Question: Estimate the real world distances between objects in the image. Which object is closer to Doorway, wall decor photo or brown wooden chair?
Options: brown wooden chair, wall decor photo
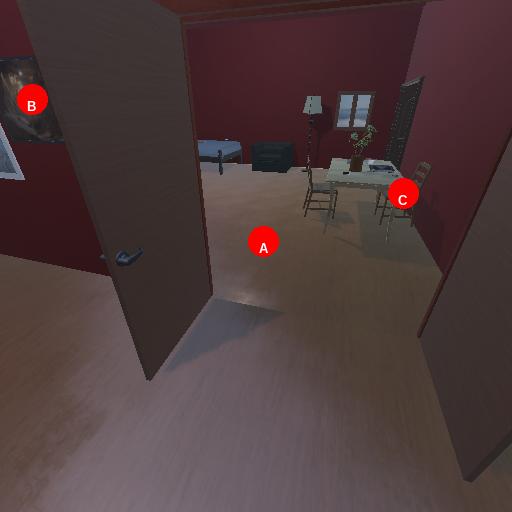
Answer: brown wooden chair